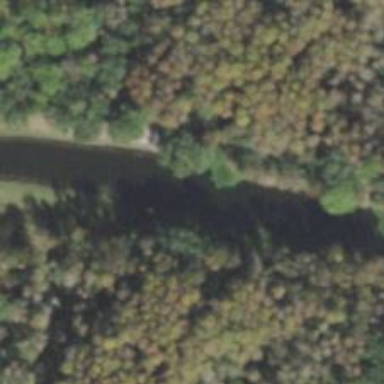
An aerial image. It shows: Canal.